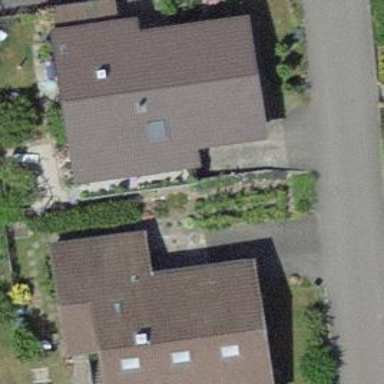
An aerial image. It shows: Building with tiled roof.